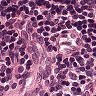
Metastatic tissue present: no